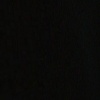
Label: space